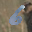
Label: 6